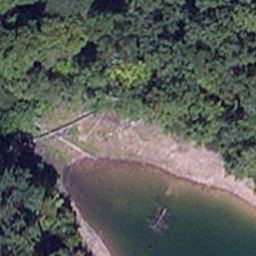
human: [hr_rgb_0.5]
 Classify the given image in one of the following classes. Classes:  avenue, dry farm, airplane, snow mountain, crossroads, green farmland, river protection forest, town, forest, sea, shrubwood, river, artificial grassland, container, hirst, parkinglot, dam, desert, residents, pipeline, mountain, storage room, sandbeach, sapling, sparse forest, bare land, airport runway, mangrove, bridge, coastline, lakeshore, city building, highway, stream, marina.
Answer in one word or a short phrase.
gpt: lakeshore